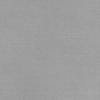
Label: dusty